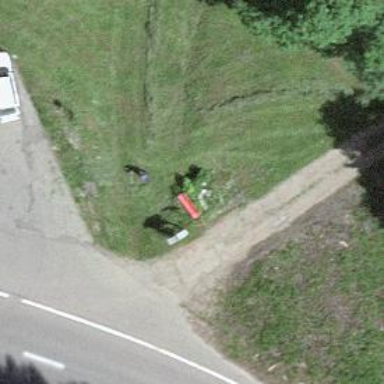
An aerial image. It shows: Guidepost providing information.